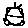
Label: car